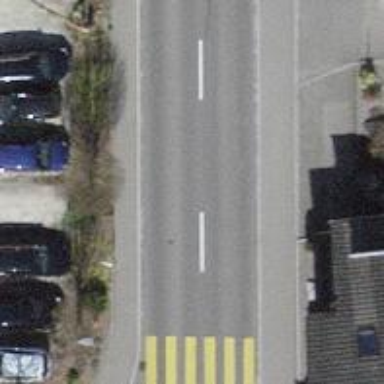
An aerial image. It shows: Public transport stop position.